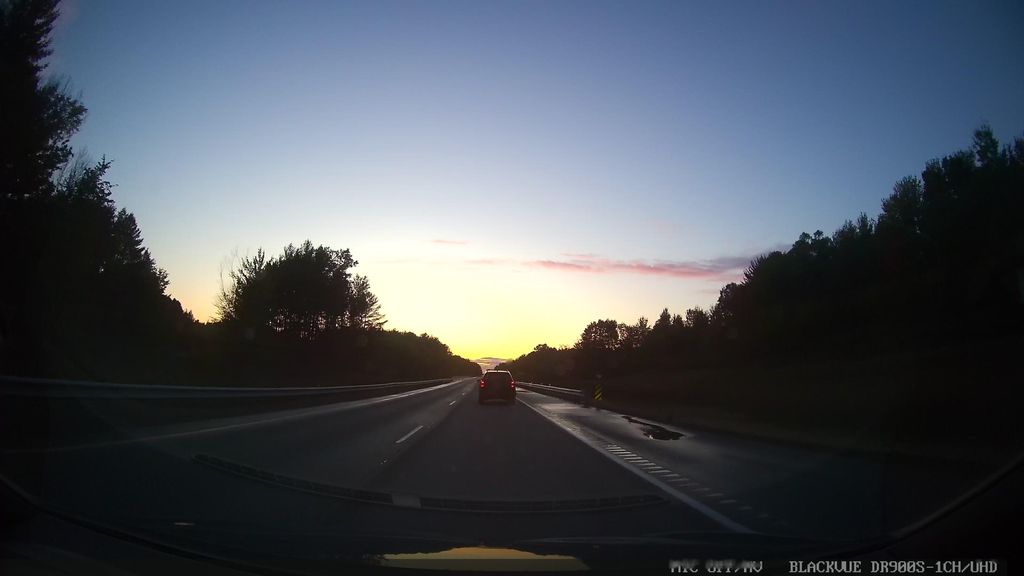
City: ottawa-gatineau